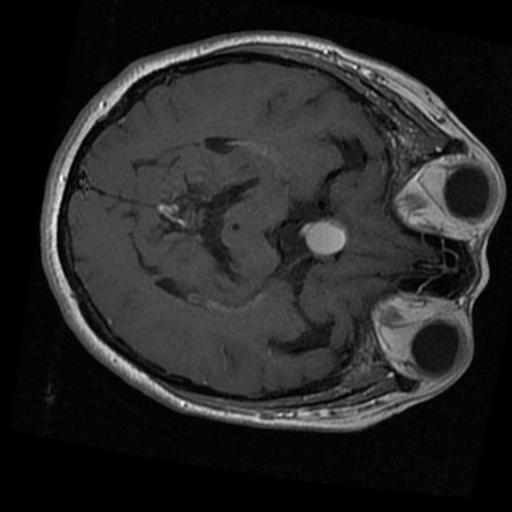
Label: brain_tumor